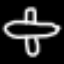
Label: airplane